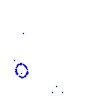
Particle: proton